Field crop: maize
Growth stage: 1
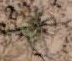
Species: salsola